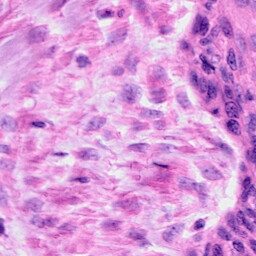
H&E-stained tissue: Cervix